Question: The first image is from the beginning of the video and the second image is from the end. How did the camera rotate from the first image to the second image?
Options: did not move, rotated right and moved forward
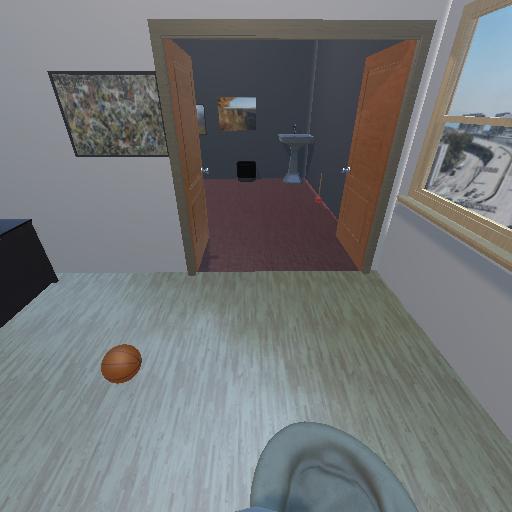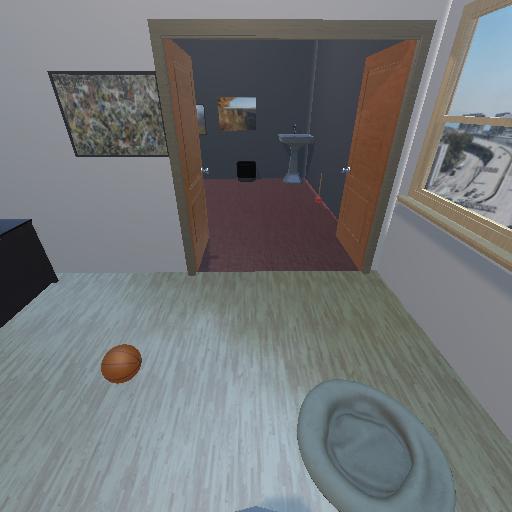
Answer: did not move